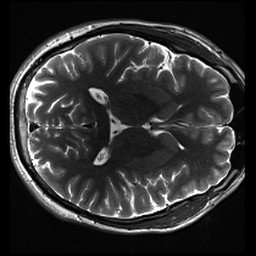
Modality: inplaneT2
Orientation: axial